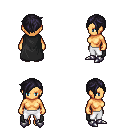
a pixel art fantasy rpg character, female body template, human, tanned skin, black cape, white pants, raven pixie cut hairstyle, metal boots, four views (front, back, left, right), 2x2 character sprite sheet, small pixel art, hard edges, no anti-aliasing